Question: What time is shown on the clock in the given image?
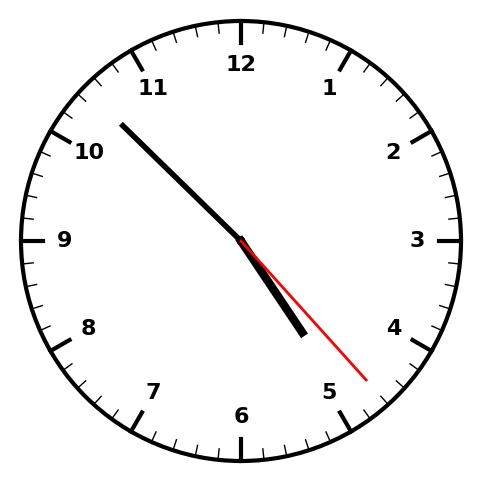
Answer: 04:52:23